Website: lowes
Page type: billing-address
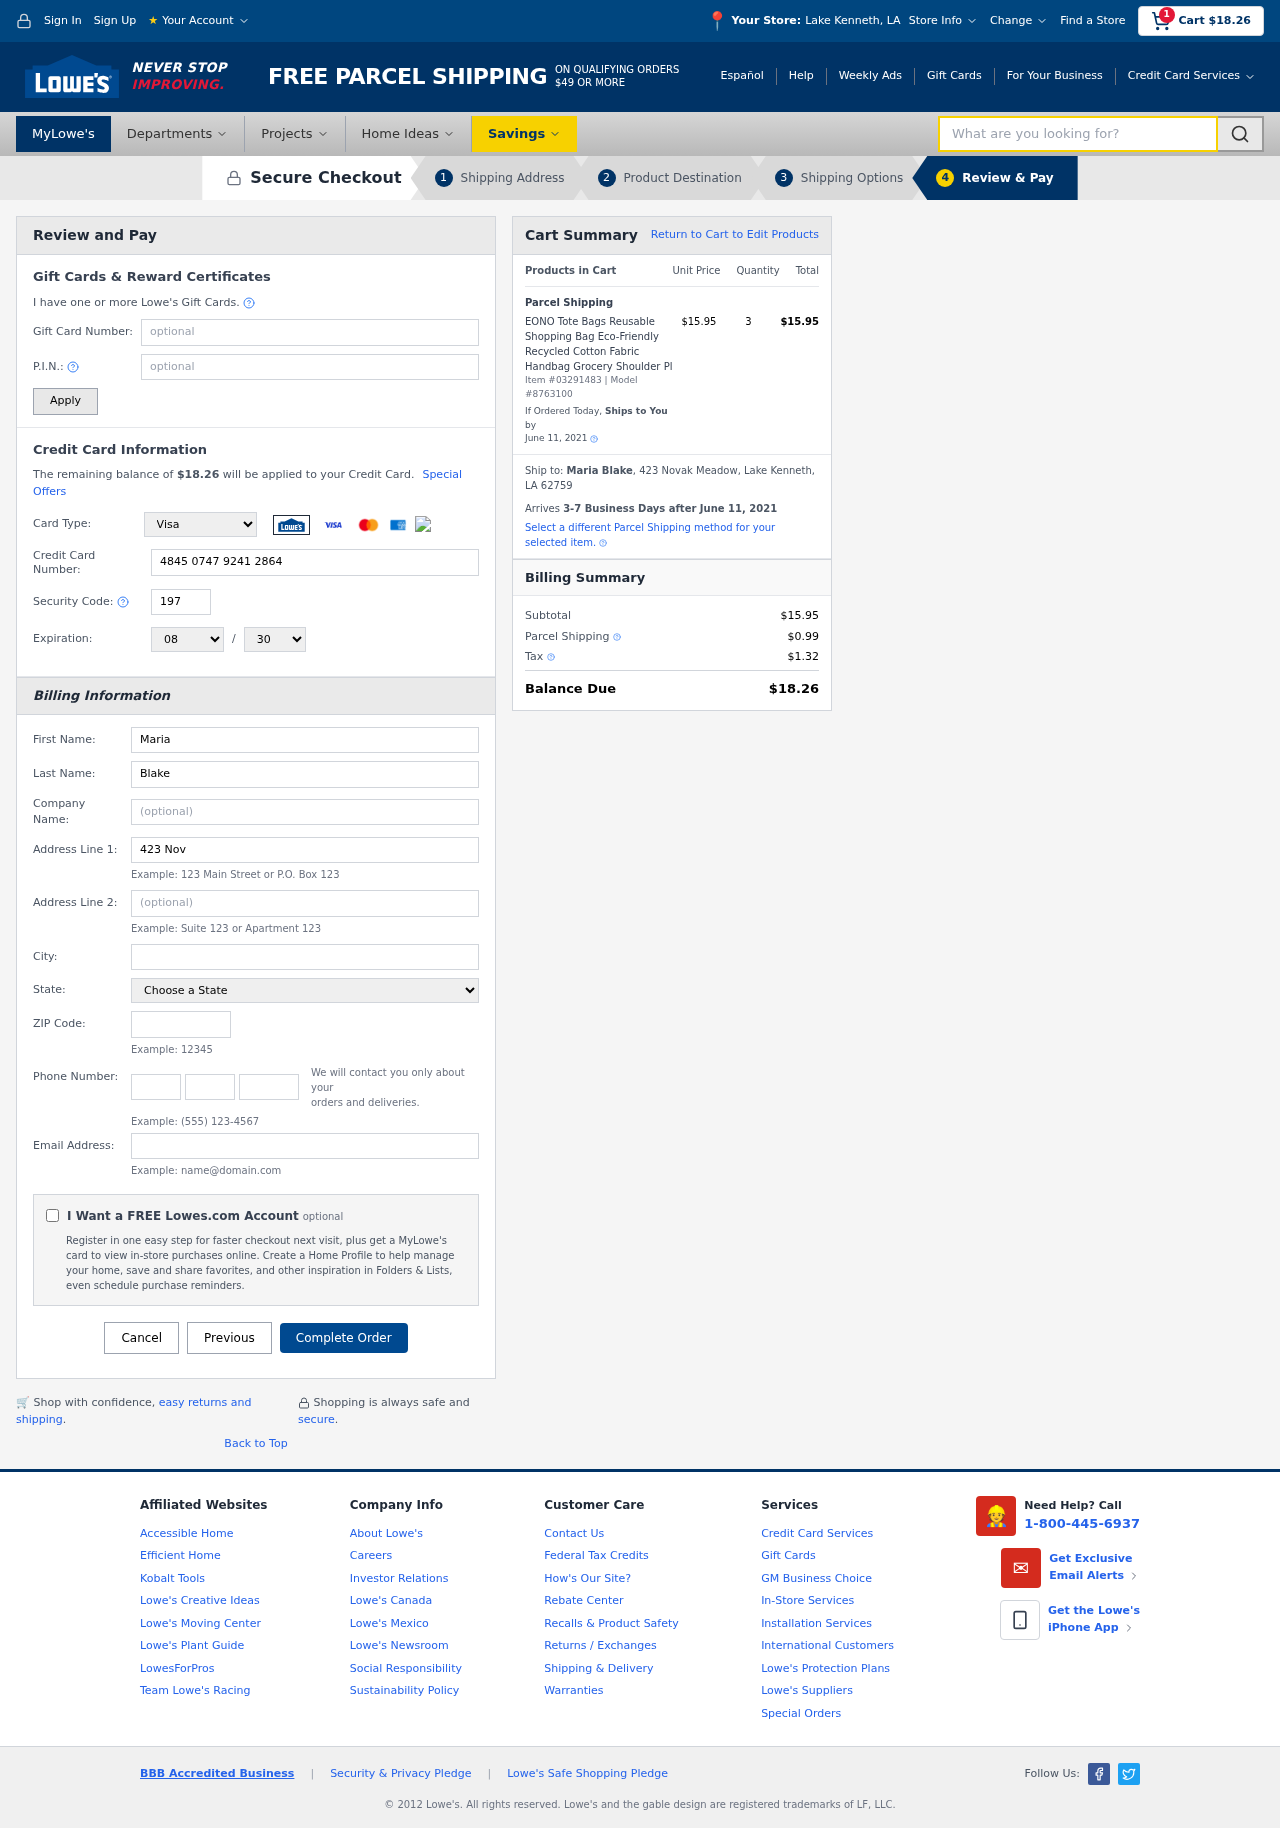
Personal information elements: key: PII_CARD_CVV
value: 197
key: PII_CARD_EXPIRY_MONTH
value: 08
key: PII_CARD_EXPIRY_YEAR
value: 30
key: PII_CARD_NUMBER
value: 4845 0747 9241 2864
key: PII_CARD_TYPE
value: Visa
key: PII_CITY
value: Lake Kenneth
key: PII_CITY_STATE
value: Lake Kenneth, LA
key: PII_EMAIL
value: maria_blake@yahoo.com
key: PII_FIRSTNAME
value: Maria
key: PII_FULLNAME
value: Maria Blake
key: PII_LASTNAME
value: Blake
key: PII_PHONE_AREA
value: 970
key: PII_PHONE_PREFIX
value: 976
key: PII_PHONE_SUFFIX
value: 0671
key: PII_POSTCODE
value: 62759
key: PII_STATE
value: Louisiana
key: PII_STREET
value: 423 Novak Meadow
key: PII_STREET2
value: Suite 220
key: PII_CITY_STATE_ZIP
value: Lake Kenneth, LA 62759
Product elements: key: PRODUCT1_NAME
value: EONO Tote Bags Reusable Shopping Bag Eco-Friendly Recycled Cotton Fabric Handbag Grocery Shoulder Pl
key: PRODUCT1_PRICE
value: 15.95
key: PRODUCT1_QUANTITY
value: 3
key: PRODUCT_ITEM_NUMBER
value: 03291483
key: PRODUCT_MODEL_NUMBER
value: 8763100
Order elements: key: ORDER_SUBTOTAL
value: $18.26
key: ORDER_TOTAL
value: $18.26
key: ORDER_SHIPPING_DATE
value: June 11, 2021
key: ORDER_SUBTOTAL
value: $15.95
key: ORDER_DELIVERY_DATE
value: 3-7 Business Days after June 11, 2021
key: ORDER_SHIPPING_DATE2
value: June 11, 2021
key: ORDER_SUBTOTAL2
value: $15.95
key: ORDER_SHIPPING_COST
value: $0.99
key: ORDER_TAX
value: $1.32
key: ORDER_TOTAL2
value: $18.26
Search elements: key: HEADER_SEARCH
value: What are you looking for?